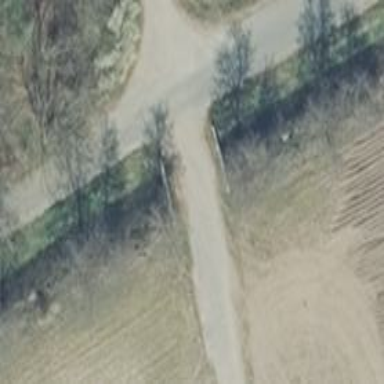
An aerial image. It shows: Track road on bridge with grade 1 track type.